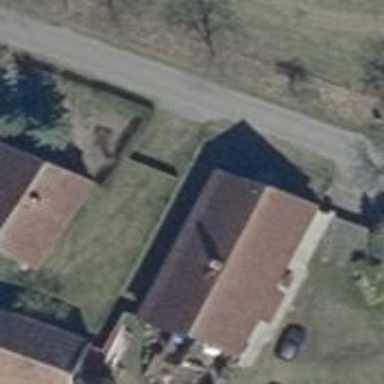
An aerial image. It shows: Simple house.